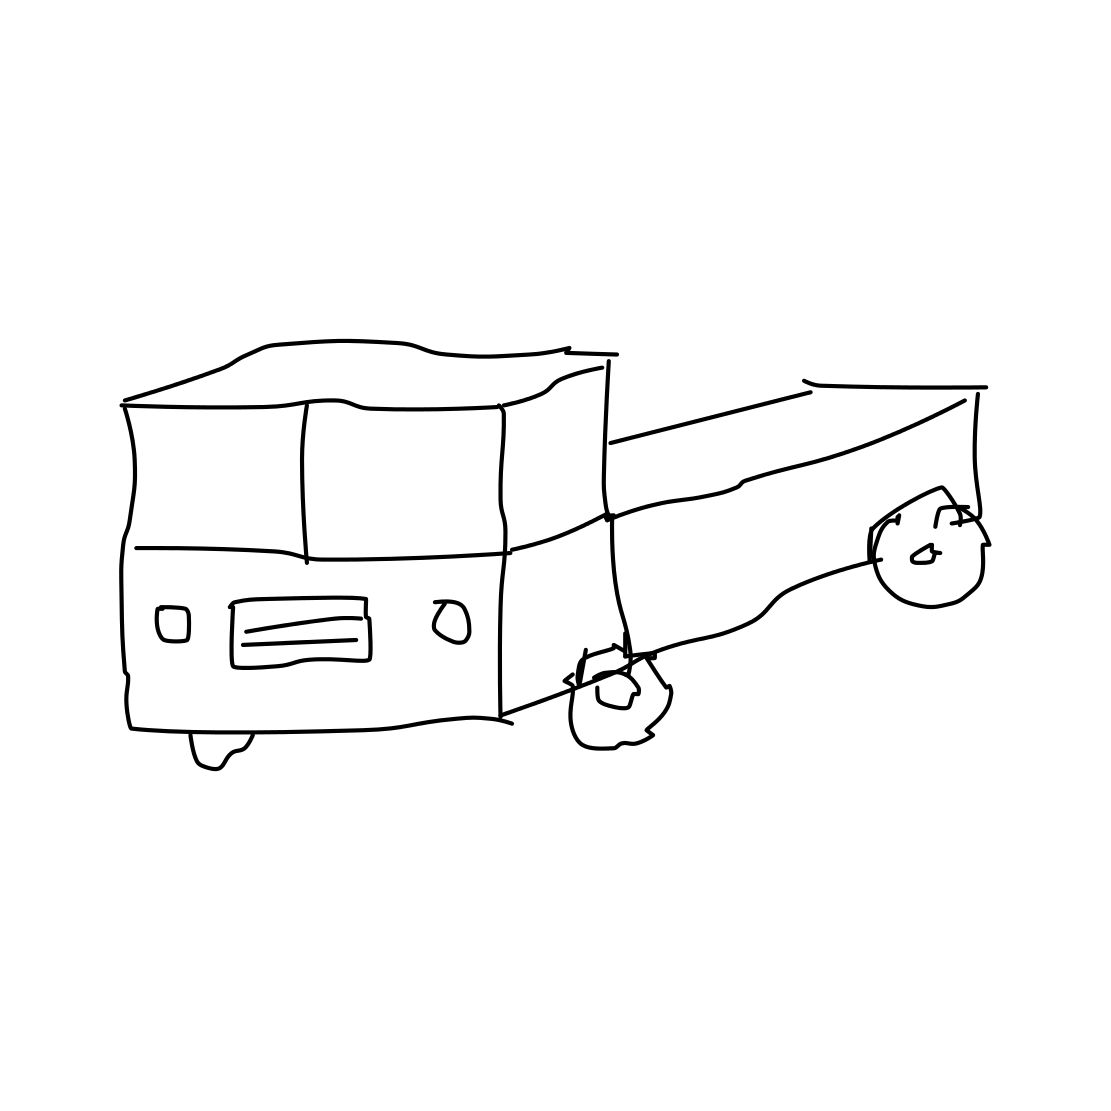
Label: truck